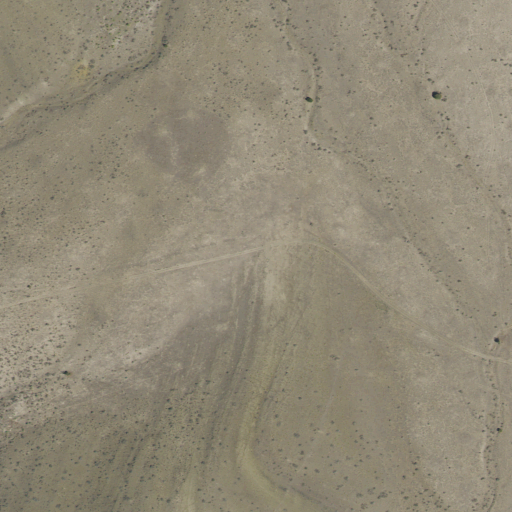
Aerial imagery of gap in Utah named Lone Cedar Pass containing shrub and grassland